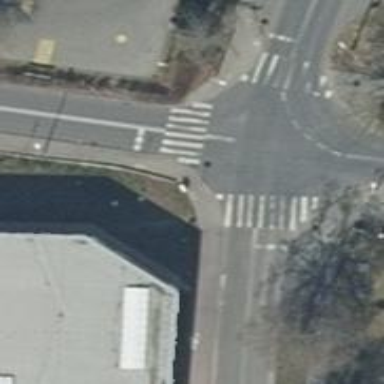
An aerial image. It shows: Uncontrolled road crossing.